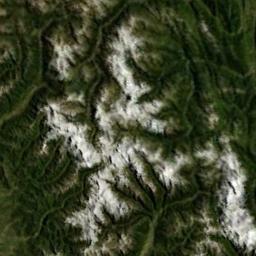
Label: snowberg